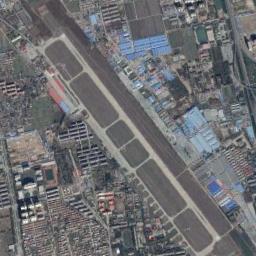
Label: airport